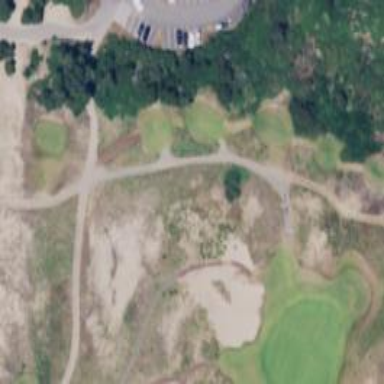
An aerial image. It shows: Path for golf carts.